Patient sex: M
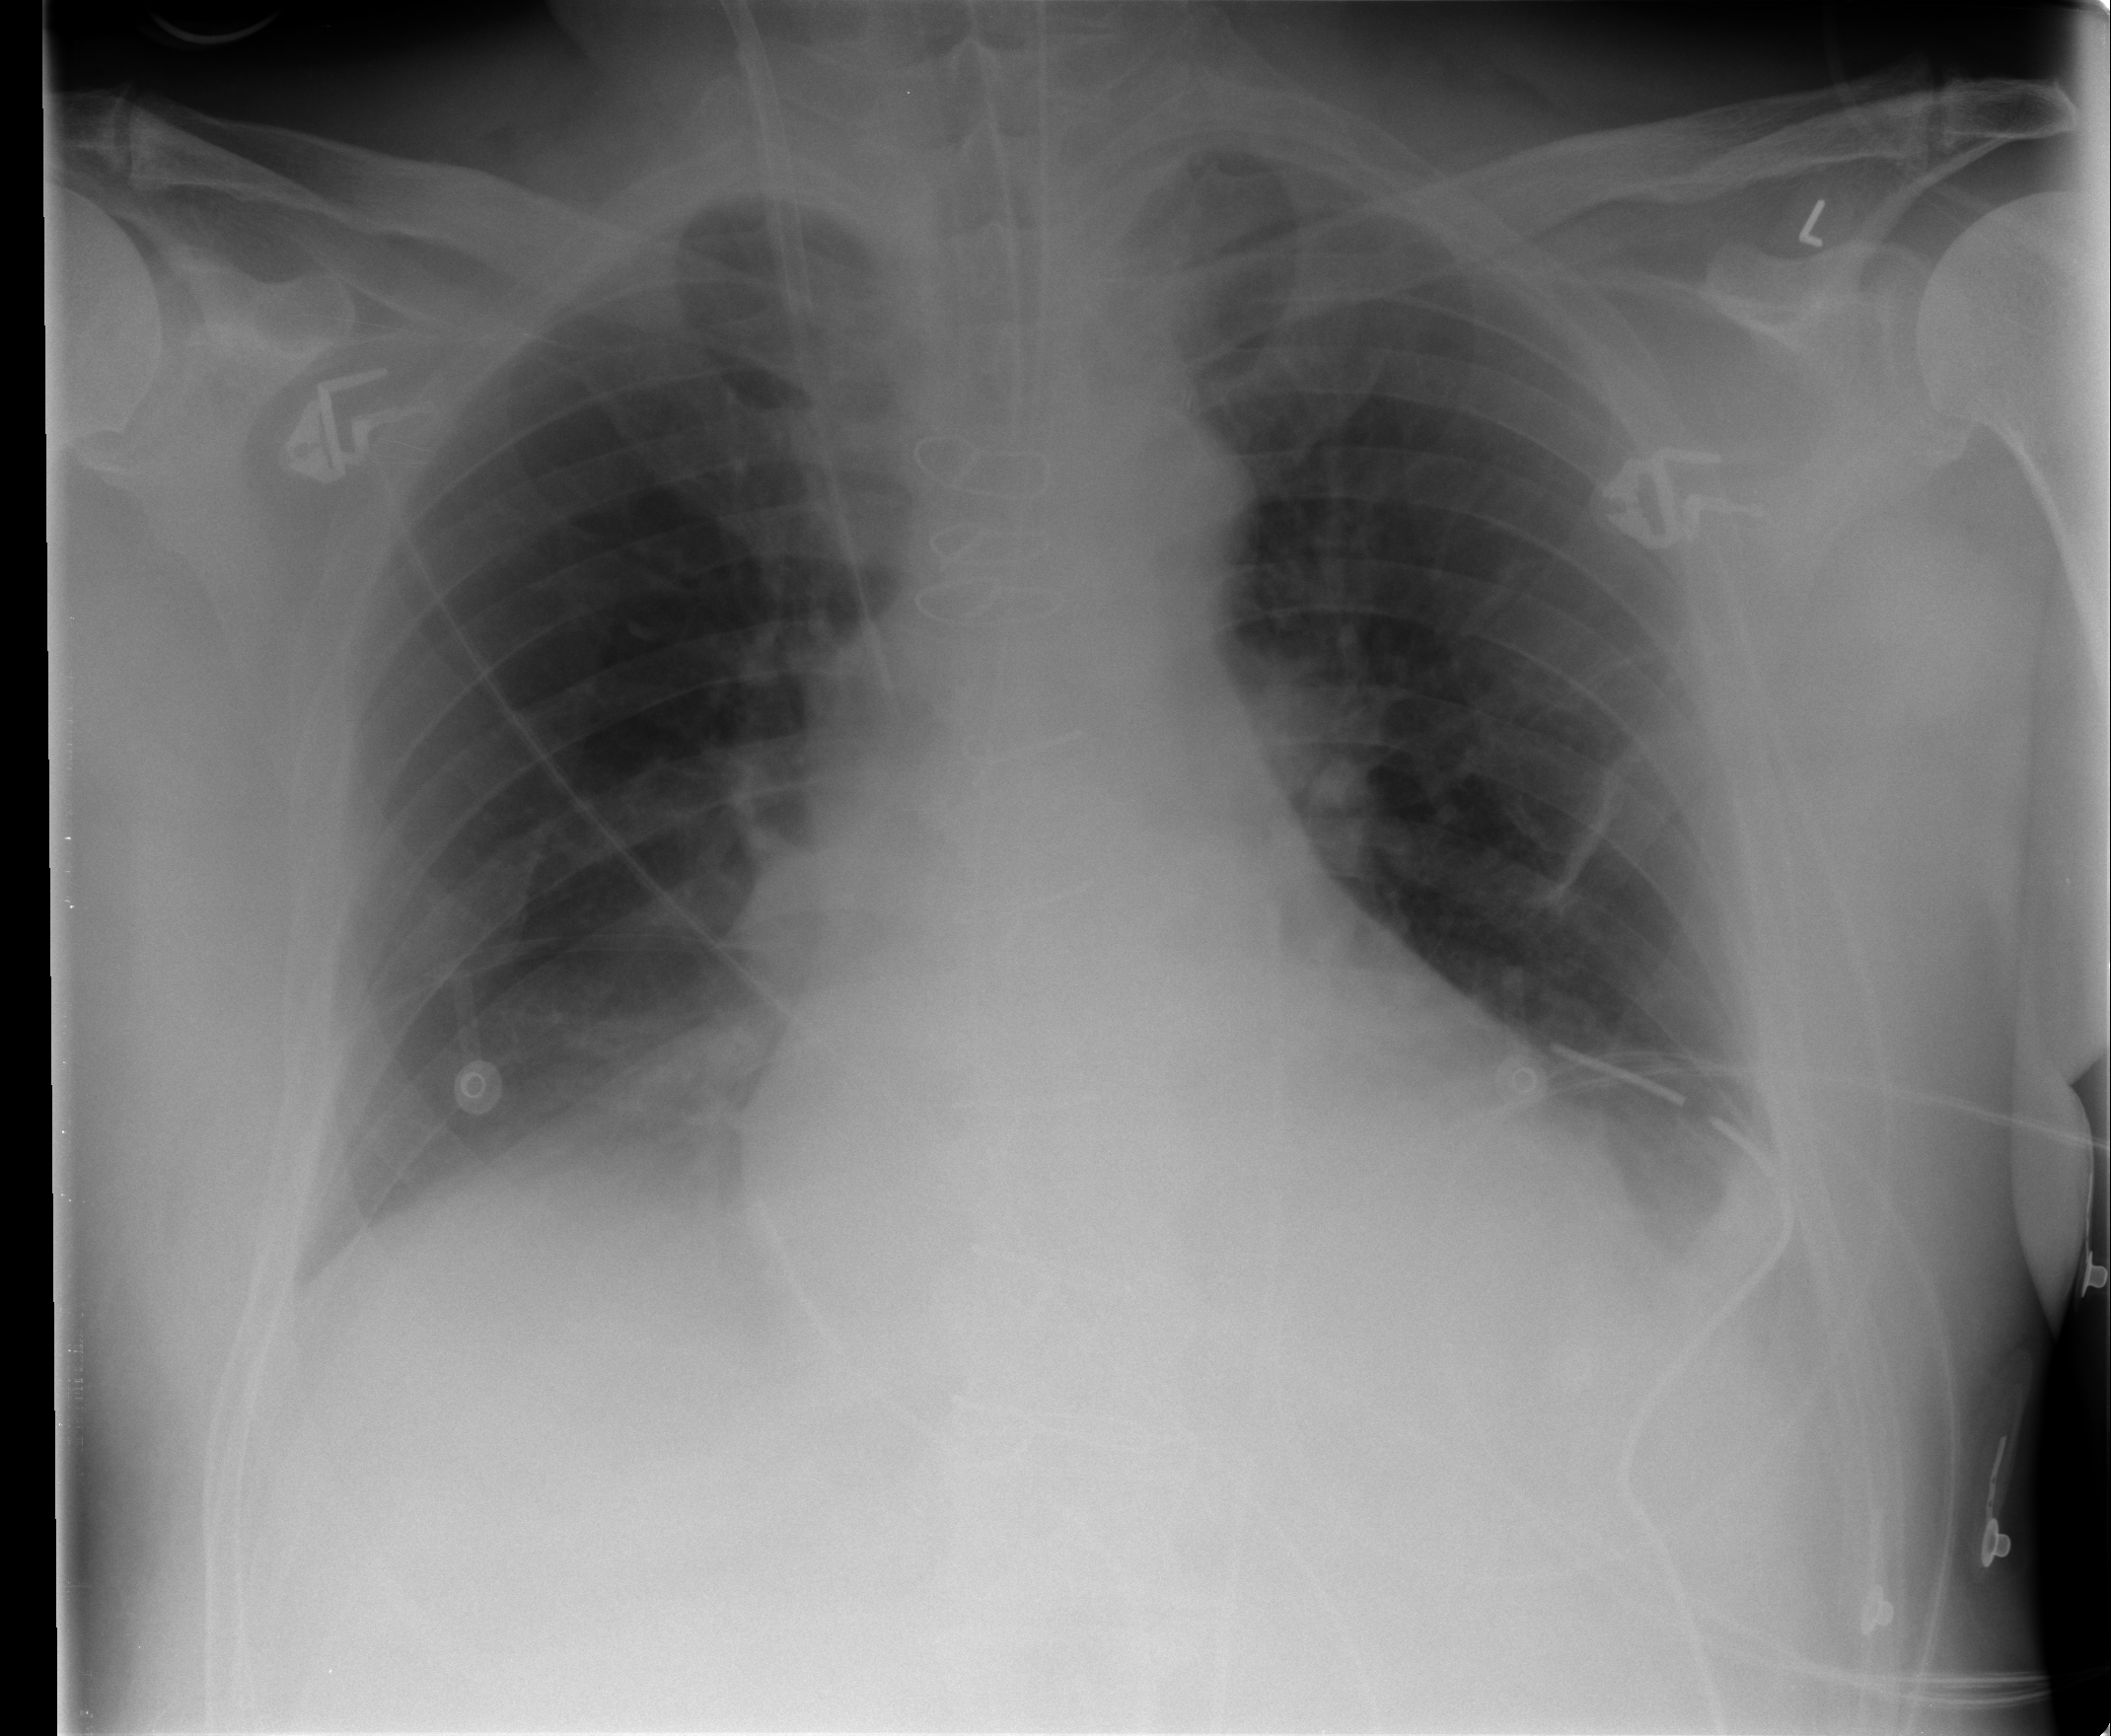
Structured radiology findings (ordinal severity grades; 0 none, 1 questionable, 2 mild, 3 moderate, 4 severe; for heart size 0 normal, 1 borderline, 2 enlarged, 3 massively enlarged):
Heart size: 1
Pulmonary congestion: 0
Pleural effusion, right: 2
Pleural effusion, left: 2
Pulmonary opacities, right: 1
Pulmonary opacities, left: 0
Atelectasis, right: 2
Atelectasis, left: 2